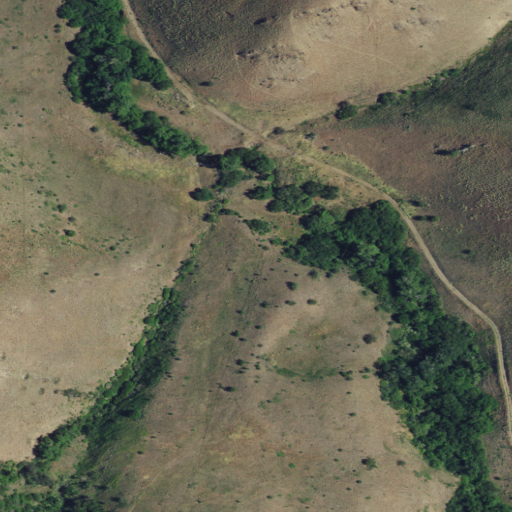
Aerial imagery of valley in Idaho named Quartz Gulch containing grassland, shrub, evergreen forest, and woody wetlands